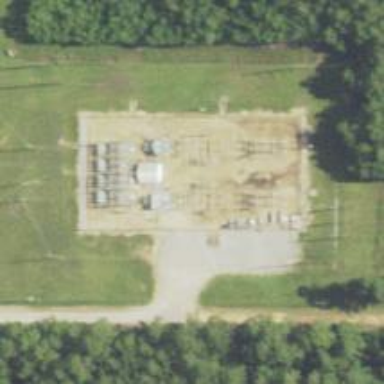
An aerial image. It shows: Switch for power supply.